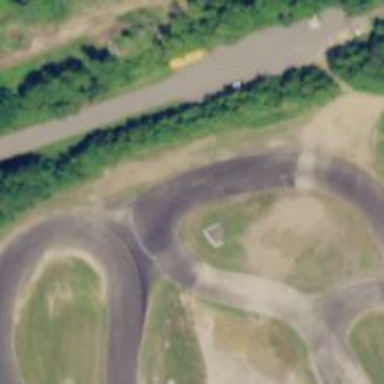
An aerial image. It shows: Motor sport raceway with asphalt surface.